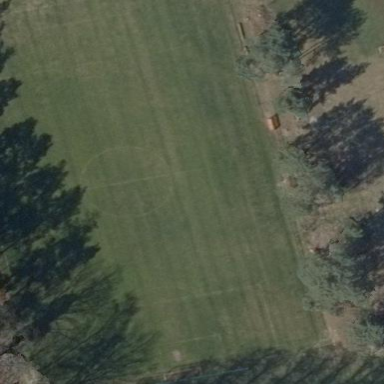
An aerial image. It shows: Soccer pitch for outdoor sports and leisure activities.